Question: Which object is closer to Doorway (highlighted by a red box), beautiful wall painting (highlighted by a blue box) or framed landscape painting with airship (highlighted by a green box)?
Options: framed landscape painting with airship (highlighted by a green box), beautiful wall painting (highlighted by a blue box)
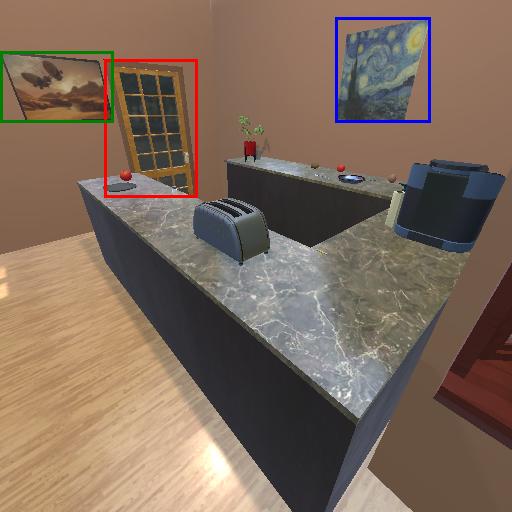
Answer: framed landscape painting with airship (highlighted by a green box)